Interaction volume radius: 10 \u00c5
Interaction volume height: 45 \u00c5
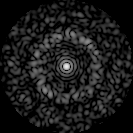
Disorder parameter: 0.8261